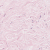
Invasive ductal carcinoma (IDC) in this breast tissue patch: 0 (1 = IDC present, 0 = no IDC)